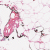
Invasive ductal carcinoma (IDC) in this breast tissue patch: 0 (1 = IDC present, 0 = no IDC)